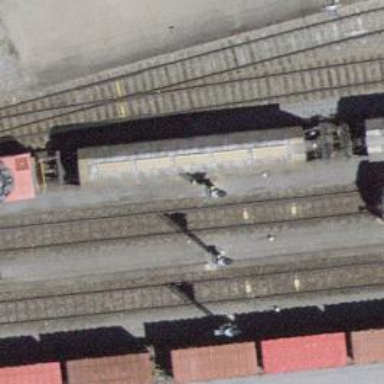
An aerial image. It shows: Railway signal.